Question: what would be the most effective and efficient algorithm for finding a solid-color bounded image (an image within a border, for example) given a one-dimensional array of pixel values and a threshold?
I thought of a couple.
For example:
Start at the halfway point of the image dimensions e.g. width / 2 height / 2.
loop through pixels until you hit a pixel not in your threshold. Do this for all four sides and extract dimensions from the indexes.
The problem with this algorithm is if you are given an image that is, for example, only bounded on the right side, and its width is less than half of the containing image... then this wouldn't work.
'''
public static Rect GetBounded(this WriteableBitmap wb, int aRGBThreshold)
{
int[] pixels = wb.Pixels;
int width = wb.PixelWidth;
int height = wb.PixelHeight;
int leftIndex = (height / 2) * width;
int topIndex = width / 2;
int rightIndex = (width * (height / 2 + 1)) - 1;
int bottomIndex = width * height - (width / 2);
int left = 0, top = 0, right = 0, bottom = 0;
int i;
for (i = leftIndex; i <= rightIndex; i++)
{
if (pixels[i] < aRGBThreshold)
break;
left++;
}
for (i = topIndex; i <= bottomIndex; i += width)
{
if (pixels[i] < aRGBThreshold)
break;
top++;
}
for (i = rightIndex; i >= leftIndex; i--)
{
if (pixels[i] < aRGBThreshold)
break;
right++;
}
for (i = bottomIndex; i >= topIndex; i -= width)
{
if (pixels[i] < aRGBThreshold)
break;
bottom++;
}
return new Rect(left, top, width - right - left, height - bottom - top);
}
public static Rect GetBounded(this WriteableBitmap wb, int aThreshold, int rThreshold, int gThreshold, int bThreshold)
{
int argbthreshold = (aThreshold << 24) + (rThreshold << 16) + (gThreshold << 8) + bThreshold;
return wb.GetBounded(argbthreshold);
}
'''

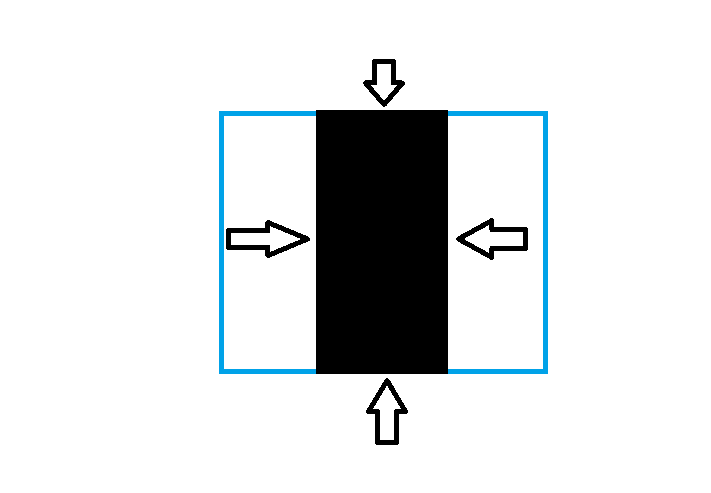
Answer: In the case you are looking for a rectangle (as your approach and code suggest), your approach is good. You could improve it by doing a binary search instead of a linear one to find the first and last object points in a row or column. This is similar to the c++ functions 'std::lower_bound' and 'std::upper_bound' (see <URL>. This should be faster if your rectangles are far away from the image boundaries.
If the object can have any shape but its components are connected, probably it would be better to find a single pixel that lies in the object and do <URL> later.
If the object can have any shape and does not need to be connected, you have to traverse the whole image and keep the minimum and maximum row and column where the pixel exceeds the threshold. I think it would be enough to scan rows only, from left until you find an object pixel and from right later. If the image is stored in row-major order, it is more efficient to scan rows. If it is in column-major order, scan columns.